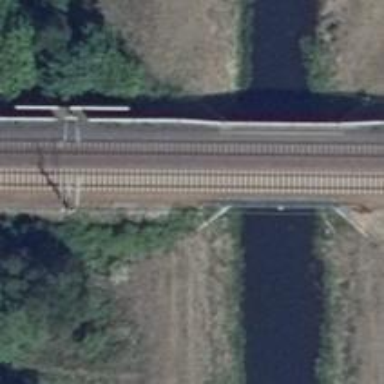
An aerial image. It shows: Bridge over electrified railway with contact lines.